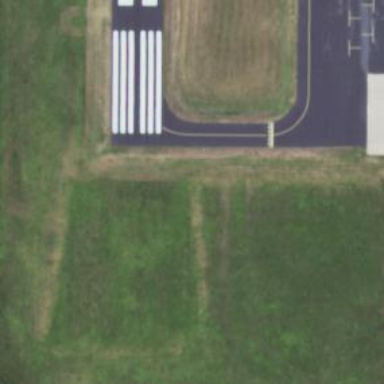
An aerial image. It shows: Asphalt runway at the airport.